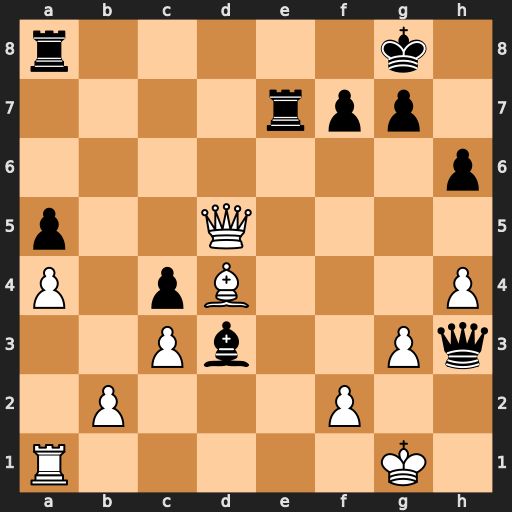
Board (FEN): r5k1/4rpp1/7p/p2Q4/P1pB3P/2Pb2Pq/1P3P2/R5K1
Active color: w
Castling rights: -
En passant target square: -
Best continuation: Qxa8+ Kh7 Qf8 f6 Qxe7